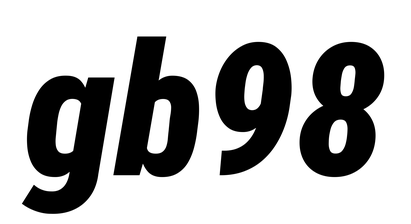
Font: Roboto-Italic_Condensed_Black_Italic